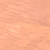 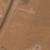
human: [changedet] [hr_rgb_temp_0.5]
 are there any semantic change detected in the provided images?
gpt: A wide road appears on the left upper corner and some sparse constructions appear in the desert.